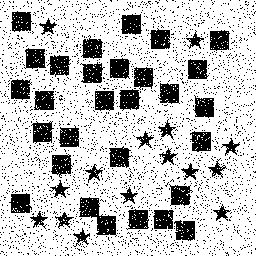
Squares: 29
Triangles: 0
Stars: 15
Total shapes: 44